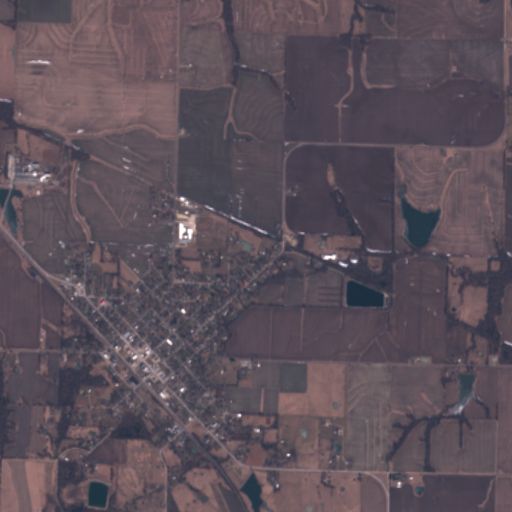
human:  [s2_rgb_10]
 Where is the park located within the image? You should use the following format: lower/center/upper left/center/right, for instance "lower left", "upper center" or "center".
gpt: The park is located in the lower center of the image.
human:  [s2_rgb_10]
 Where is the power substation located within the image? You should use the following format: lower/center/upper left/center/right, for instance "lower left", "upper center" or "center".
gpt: The power substation is located in the lower right of the image.
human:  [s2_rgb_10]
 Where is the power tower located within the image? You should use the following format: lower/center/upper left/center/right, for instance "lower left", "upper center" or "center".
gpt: The power tower is located in the lower right of the image.
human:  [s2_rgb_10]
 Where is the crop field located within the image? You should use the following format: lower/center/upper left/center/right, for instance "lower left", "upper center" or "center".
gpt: There is no crop field in the image.